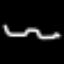
Label: squiggle